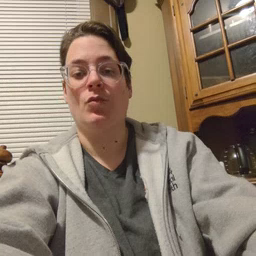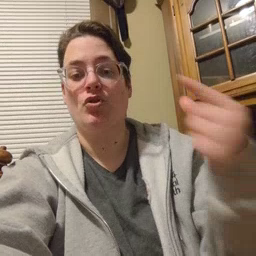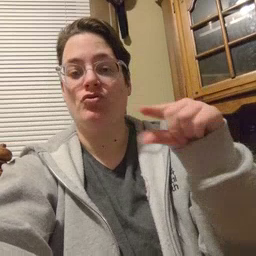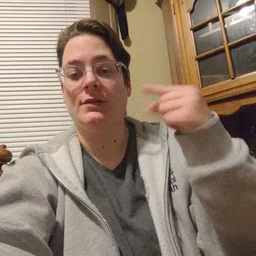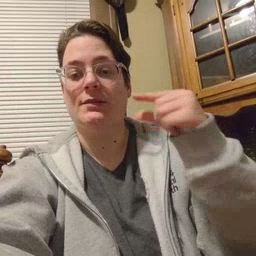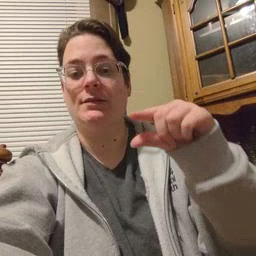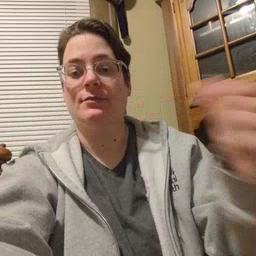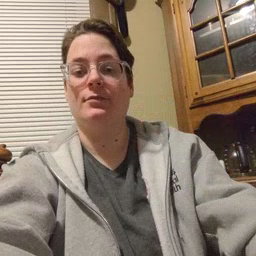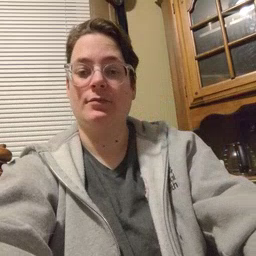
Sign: green